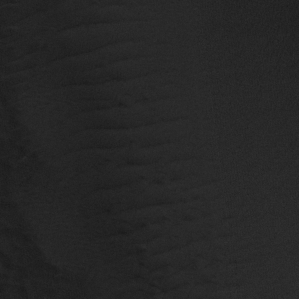
Label: non_frost